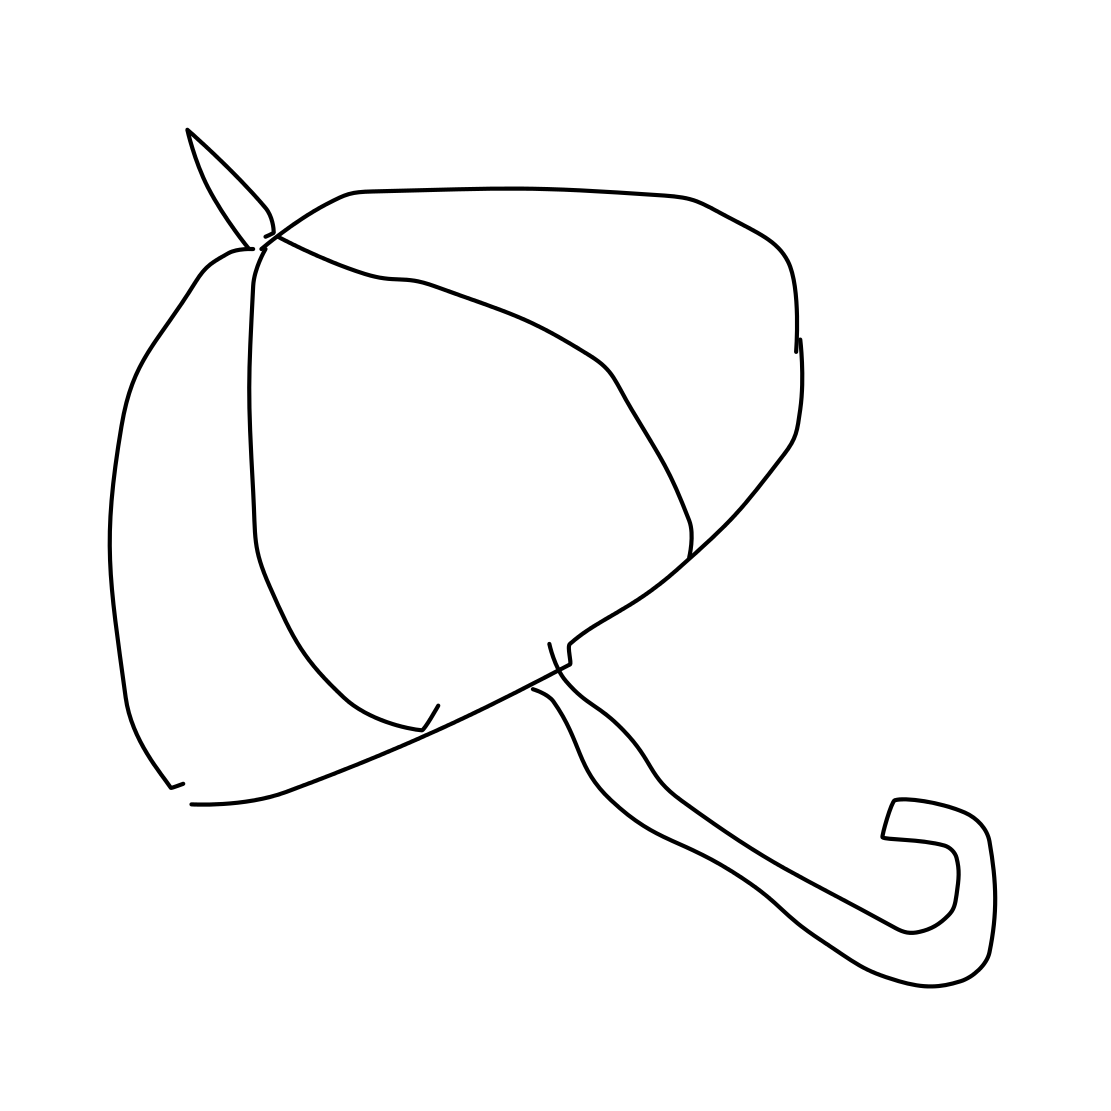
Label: umbrella